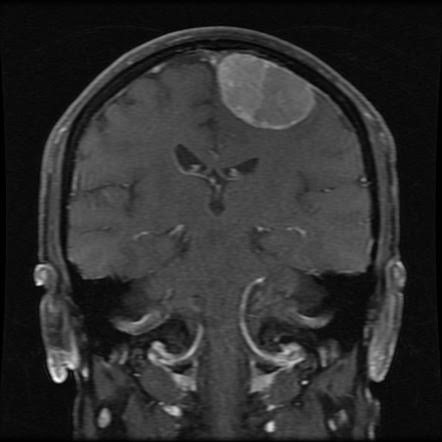
Label: meningioma